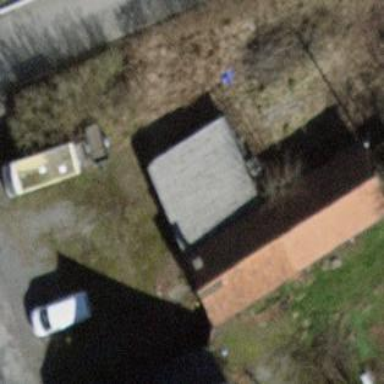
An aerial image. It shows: Garage.